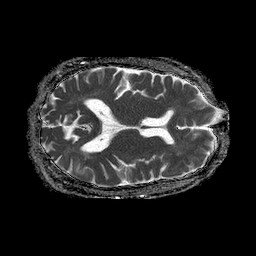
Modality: ADC
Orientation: axial
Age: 58
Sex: male
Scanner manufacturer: philips
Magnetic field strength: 1.5 T
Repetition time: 4.6 s
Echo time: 0.08941 s